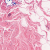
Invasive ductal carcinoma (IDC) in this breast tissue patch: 0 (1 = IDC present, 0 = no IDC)